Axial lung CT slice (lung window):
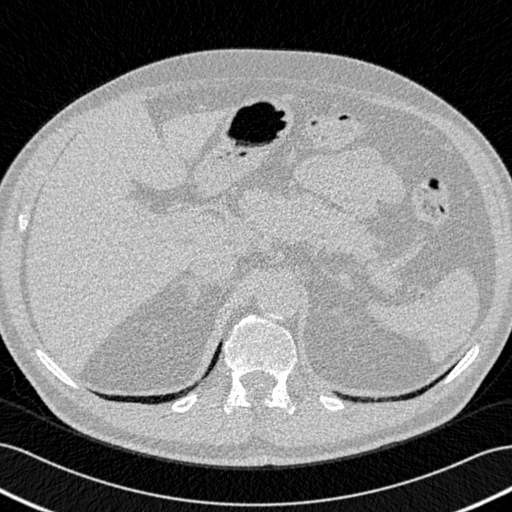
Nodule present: no